【题型】证明题　【知识点】解析几何　【难度】medium
已知双曲线$C$：$\dfrac{x^2}{a^2}-\dfrac{y^2}{b^2}=1(a>0,b>0)$的离心率为$\sqrt{3}$，且过点$(\sqrt{3},2)$

\vspace{0.2cm}

\vspace{0.2cm}
\noindent (1)求双曲线$C$的方程；
\vspace{0.1cm}
\noindent (2)过左焦点$F$且倾斜角为$60^\circ$的直线交双曲线于$A$，$B$两点，求线段$|AB|$长；
\vspace{0.1cm}
\noindent (3)若$P$，$Q$是双曲线$C$上的两点，$M$是$C$的右顶点，且直线$MP$与$MQ$的斜率之积为$-\dfrac{2}{3}$，证明：直线$PQ$恒过定点，并求出该定点的坐标.
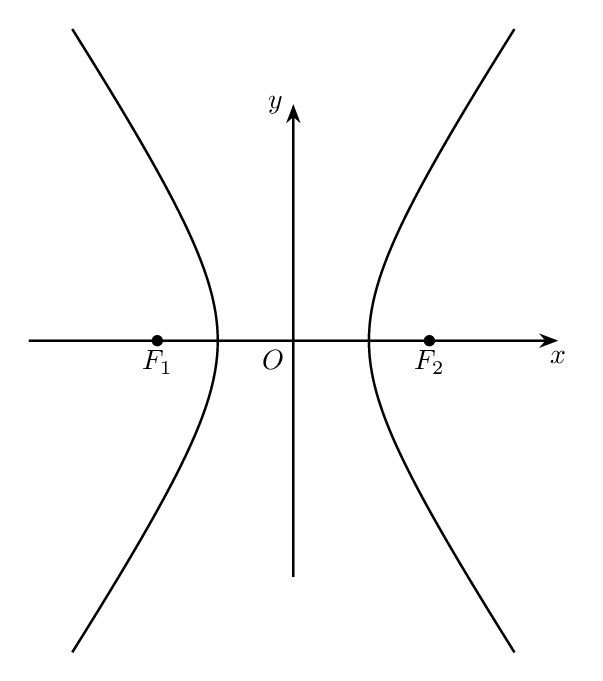
【解答】

\noindent \textbf{【详解】} (1) 由题意可得
\[
\begin{cases}
\dfrac{c}{a}=\sqrt{3} \\
\dfrac{3}{a^2}-\dfrac{4}{b^2}=1 \\
a^2+b^2=c^2
\end{cases}
\]
解得$a^2=1$,$b^2=2$,$c^2=3$，
所以双曲线$C$的方程为$x^2-\dfrac{y^2}{2}=1$.

\vspace{0.3cm}
\noindent (2)

\vspace{0.2cm}

\vspace{0.2cm}
\noindent 由(1)可得，$F_1(-\sqrt{3},0)$，所以直线方程为$y=\sqrt{3}(x+\sqrt{3})$，
设$A(x_1,y_1)$,$B(x_2,y_2)$，
联立$\begin{cases} x^2-\dfrac{y^2}{2}=1 \\ y=\sqrt{3}(x+\sqrt{3}) \end{cases}$，消去$y$并整理可得$x^2+6\sqrt{3}x+11=0$，
$\Delta=(6\sqrt{3})^2-44=64>0$，
$x_1+x_2=-6\sqrt{3}$,$x_1x_2=11$，
所以$|AB|=\sqrt{1+k^2}\sqrt{(x_1+x_2)^2-4x_1x_2}=\sqrt{1+3}\sqrt{(6\sqrt{3})^2-44}=16$.

\vspace{0.3cm}
\noindent (3)

\vspace{0.2cm}

\vspace{0.2cm}
\noindent 当直线$PQ$的斜率存在时，设其方程为$y=mx+n$，且设$P(x_3,y_3)$,$Q(x_4,y_4)$，
联立可得$\begin{cases} x^2-\dfrac{y^2}{2}=1 \\ y=mx+n \end{cases}$，消去$y$并整理可得$(2-m^2)x^2-2mnx-n^2-2=0$，
$\Delta=(2mn)^2-4(2-m^2)(-n^2-2)>0$，
$x_3+x_4=\dfrac{2mn}{2-m^2}$,$x_3x_4=\dfrac{-n^2-2}{2-m^2}$，
又$M(1,0)$，所以$k_{MP}=\dfrac{y_3}{x_3-1}$,$k_{MQ}=\dfrac{y_4}{x_4-1}$，
所以$k_{MP}k_{MQ}=\dfrac{y_3}{x_3-1}\cdot\dfrac{y_4}{x_4-1}=-\dfrac{2}{3}$，整理可得$3y_3y_4=-2(x_3-1)(x_4-1)$，
又$y_3=mx_3+n$,$y_4=mx_4+n$代入到上式可得$3(mx_3+n)(mx_4+n)=-2(x_3-1)(x_4-1)$，
整理可得$(3m^2+2)x_3x_4+(3mn-2)(x_3+x_4)+3n^2+2=0$，
代入韦达定理可得$(3m^2+2)\dfrac{-n^2-2}{2-m^2}+(3mn-2)\dfrac{2mn}{2-m^2}+3n^2+2=0$，
化简并整理可得$8m^2-4n^2+4mn=0$，即$(2m-n)(m+n)=0$，
解得$m=-n$或$2m=n$，
当$m=-n$时，直线$PQ$的方程为$y=m(x-1)$，此时过点$M$，不符合题意舍去；
当$2m=n$时，直线$PQ$的方程为$y=m(x+2)$，此时过定点$(-2,0)$；

\vspace{0.3cm}
\noindent 当直线的斜率不存在时，设直线方程为$x=p$，
由$\begin{cases} x^2-\dfrac{y^2}{2}=1 \\ x=p \end{cases}$解得$P(p,\sqrt{2p^2-2})$,$Q(p,-\sqrt{2p^2-2})$，
所以$k_{MP}=\dfrac{\sqrt{2p^2-2}}{p-1}$,$k_{MQ}=\dfrac{-\sqrt{2p^2-2}}{p-1}$，
$k_{MP}\cdot k_{MQ}=\dfrac{\sqrt{2p^2-2}}{p-1}\cdot\dfrac{-\sqrt{2p^2-2}}{p-1}=\dfrac{-2p^2+2}{(p-1)^2}=-\dfrac{2}{3}$，解得$p=-2$，
此时定点$(-2,0)$在直线$x=-2$上，

\vspace{0.1cm}
\noindent 综上，直线$PQ$恒过定点$(-2,0)$.

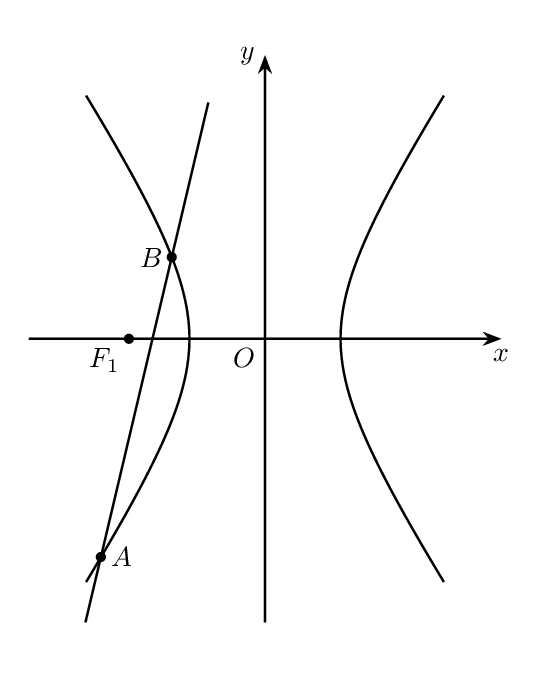
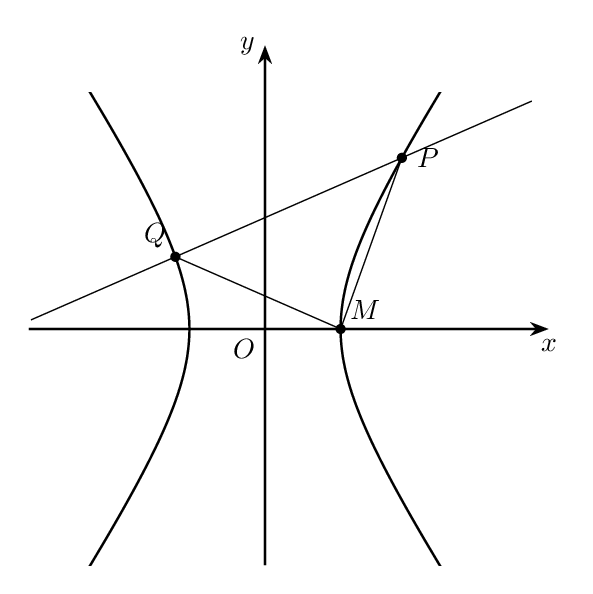